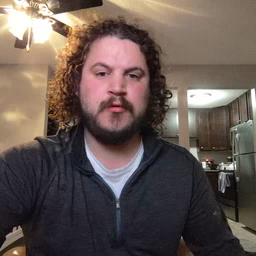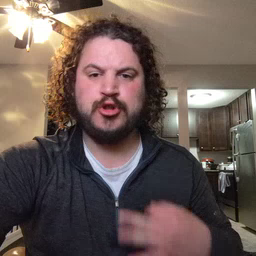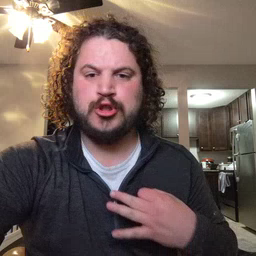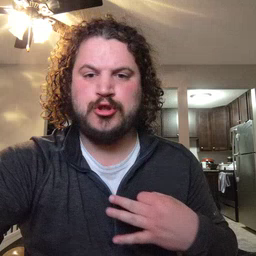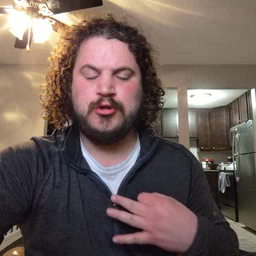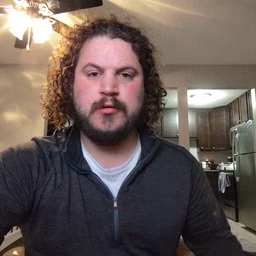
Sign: shirt